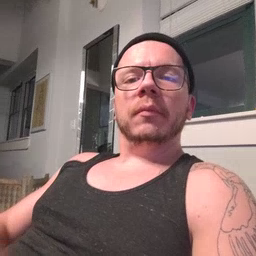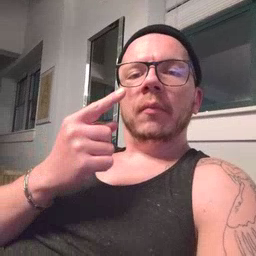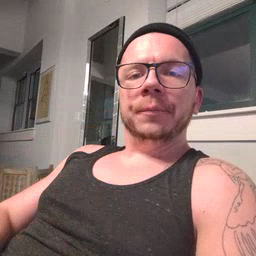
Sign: first